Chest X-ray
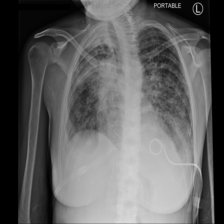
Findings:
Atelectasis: positive
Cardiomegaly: negative
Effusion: negative
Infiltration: negative
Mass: positive
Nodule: negative
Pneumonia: negative
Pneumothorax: negative
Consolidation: positive
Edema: negative
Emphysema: negative
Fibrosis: negative
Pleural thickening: negative
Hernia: negative